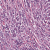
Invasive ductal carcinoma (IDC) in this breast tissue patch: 1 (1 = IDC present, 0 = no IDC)